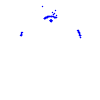
Particle: kaon